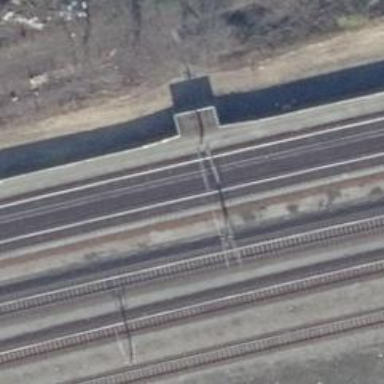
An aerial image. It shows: Milestone along the railway track with catenary mast.